Question: We're working on a project with a few folks and have the following branch structure (on the server):
'''
master
staging
contributions
'''
I've asked people to work in the contributions branch and have asked them to clone their repository like this:
'''
git clone repository_address -b contributions
'''
I'm under the impression that the above command will clone the repository and switch into the contributions branch. I'm assuming the above command also is creating a local tracking branch that points to the remote 'contributions' branch.
Here's the strange part: When someone pushes to the repository, the history on GitHub is as expected (you'll just see a list of commits). But if before one person pushes after another person has pushed, you see two commit messages for the later push in the form of:

This seems very counter intuitive to me because the message says "merging branch contributions into contributions". Also the log of such a commit just simply shows all the files that have been added to the branch since the last pull by that person.
What happened above is that P did a pull before a push, and then myself, I had to do a pull because of his changes before doing a push and both of us got an extra commit that says "merge".
Is there something wrong with our setup?
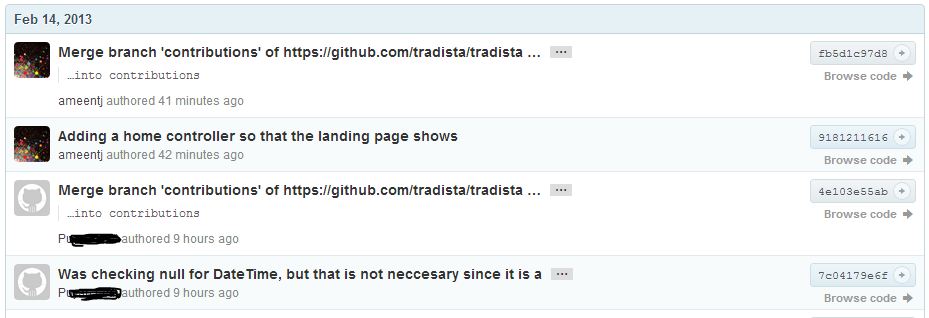
Answer: When you perform a 'git pull', you execute two commands: 'git fetch' and 'git merge'. Because of 'git merge', these merge commits will show in your log. To avoid this, you can use 'git rebase' instead of 'git merge'. For this, the easiest solution is to use 'git pull --rebase'.